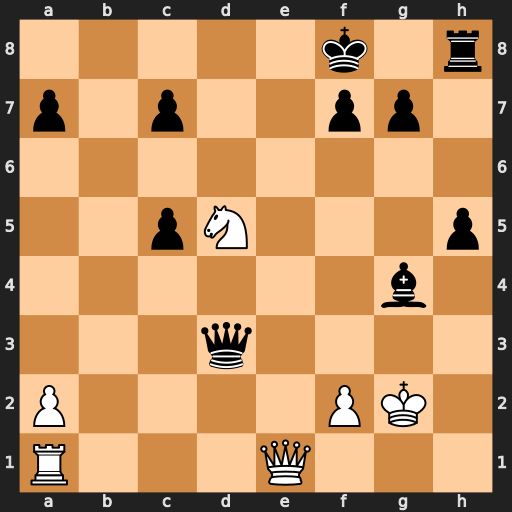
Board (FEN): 5k1r/p1p2pp1/8/2pN3p/6b1/3q4/P4PK1/R3Q3
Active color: w
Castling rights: -
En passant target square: -
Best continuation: Qe7+ Kg8 Qd8+ Kh7 Nf6+ gxf6 Qxd3+